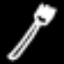
Label: fork